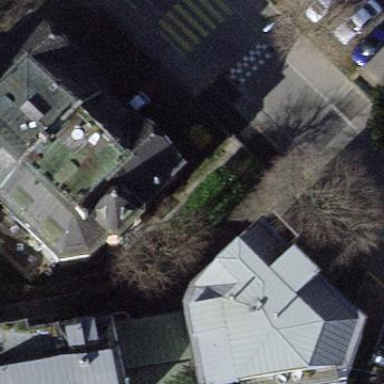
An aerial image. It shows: The half-hipped roof part of building oriented across.